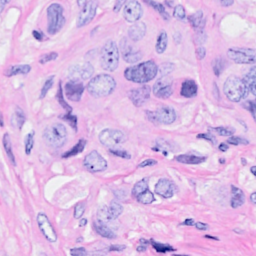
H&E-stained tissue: Breast